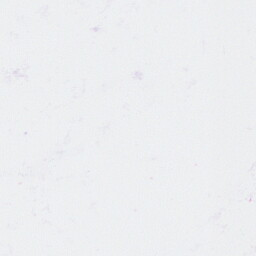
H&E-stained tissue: Breast